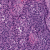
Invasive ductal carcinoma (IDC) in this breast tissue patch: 1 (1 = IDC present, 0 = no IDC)